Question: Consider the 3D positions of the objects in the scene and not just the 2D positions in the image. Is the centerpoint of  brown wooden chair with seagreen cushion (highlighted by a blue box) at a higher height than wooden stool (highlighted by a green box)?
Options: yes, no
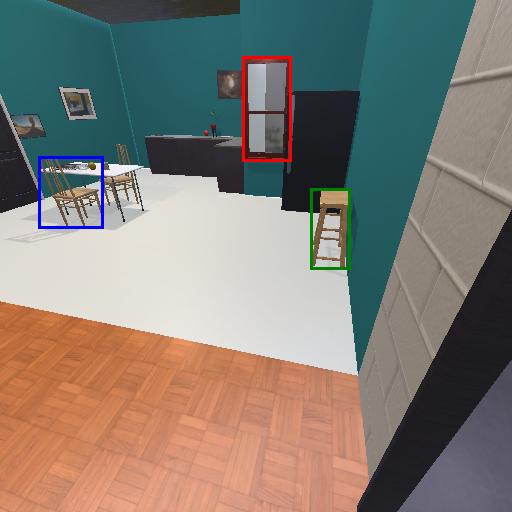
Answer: yes